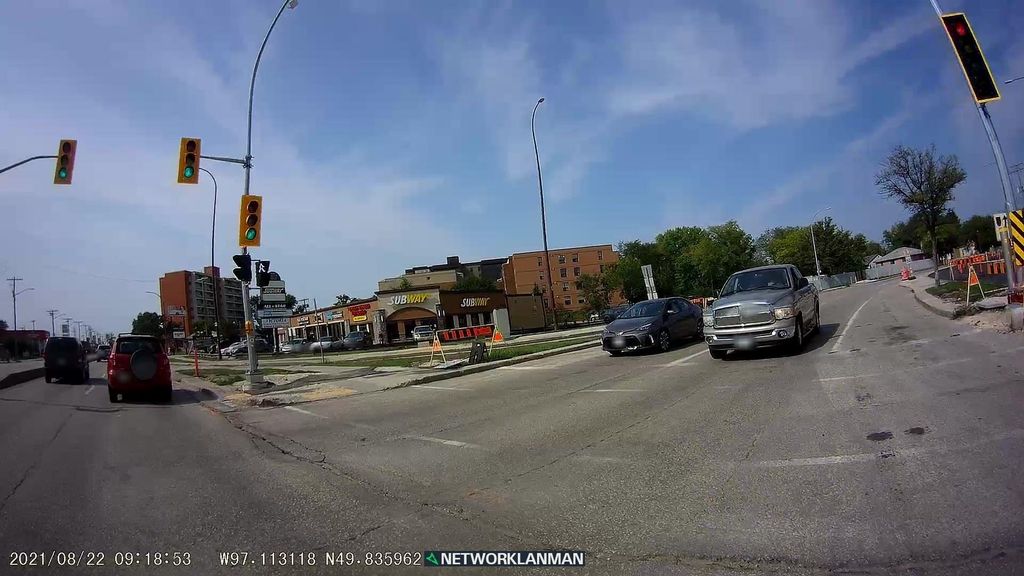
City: winnipeg